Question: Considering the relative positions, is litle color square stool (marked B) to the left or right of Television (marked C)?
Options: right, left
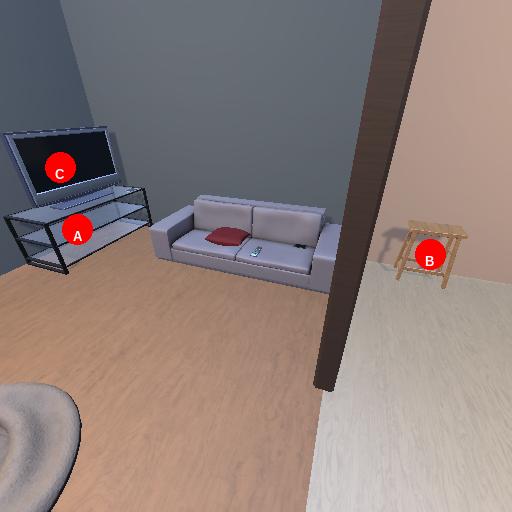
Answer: right